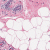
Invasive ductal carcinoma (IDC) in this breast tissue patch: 0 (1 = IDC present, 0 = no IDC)